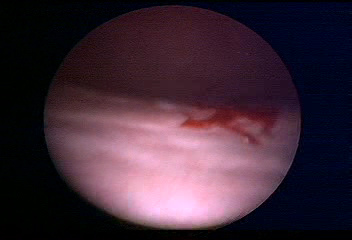
Modality: WLC
Class: Normal mucosa
Bladder cancer association: No